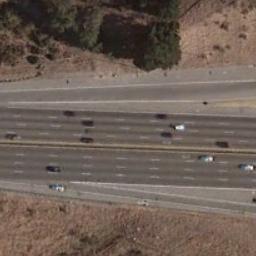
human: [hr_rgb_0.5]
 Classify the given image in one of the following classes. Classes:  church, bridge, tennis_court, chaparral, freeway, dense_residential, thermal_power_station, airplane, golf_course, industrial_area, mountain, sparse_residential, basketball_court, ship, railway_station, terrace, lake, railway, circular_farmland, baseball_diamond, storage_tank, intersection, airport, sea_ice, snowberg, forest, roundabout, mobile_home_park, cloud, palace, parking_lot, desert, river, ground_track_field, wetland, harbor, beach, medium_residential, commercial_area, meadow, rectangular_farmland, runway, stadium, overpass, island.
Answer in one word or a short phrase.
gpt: freeway